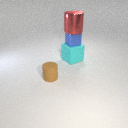
large cyan rubber cube below small blue metal cube